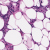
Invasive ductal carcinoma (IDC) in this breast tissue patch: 1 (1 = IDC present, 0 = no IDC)